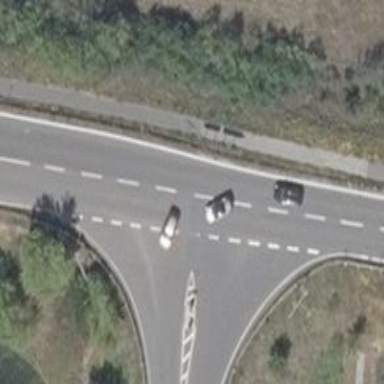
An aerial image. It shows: Secondary road with asphalt surface and cycle track on the right.